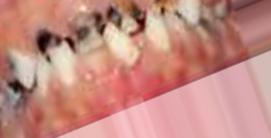
Condition: Caries